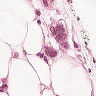
Metastatic tissue present: yes